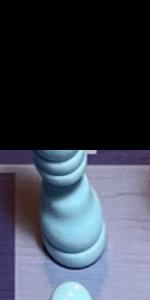
Label: Bishop_White